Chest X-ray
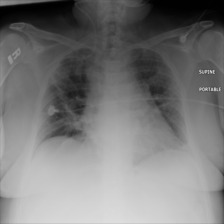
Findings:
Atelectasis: negative
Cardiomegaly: negative
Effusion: negative
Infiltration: positive
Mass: negative
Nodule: negative
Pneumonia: negative
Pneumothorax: negative
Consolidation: negative
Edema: negative
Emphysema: negative
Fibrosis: negative
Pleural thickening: negative
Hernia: negative